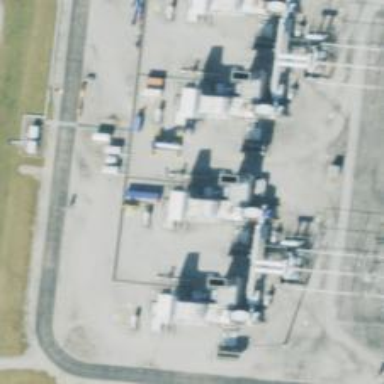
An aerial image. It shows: Generator powered by gas and oil.